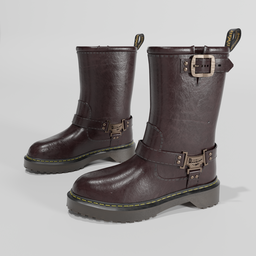
Label: people